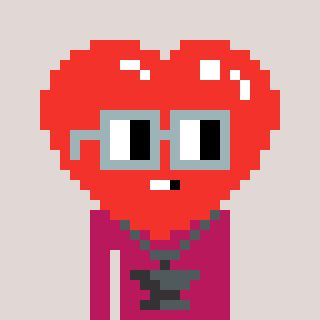
a pixel art character with square dark gray glasses, a heart-shaped head and a darkpink-colored body on a warm background